Question: I have one segmented image that includes 5 classes. Each class is indicated by number from 1 to 5. I want to show it with different color for each class. How to implement it by matlab code? Thank you so much.
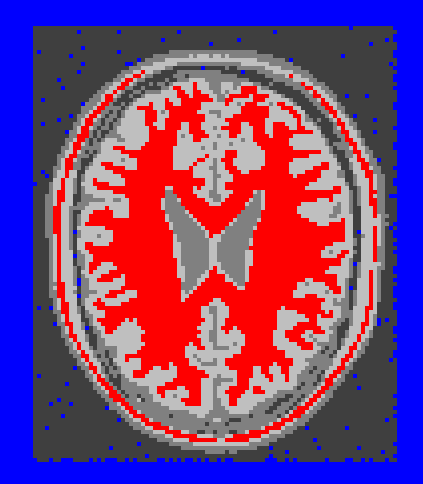
Answer: Assuming your image is an integer MxN matrix, where each pixel has a value corresponding to the class number (between 1 and C, where C = number of classes), and you have the Image Processing Toolbox, you could use the function.
Example:
'''
imgColor = label2rgb(img);
imshow(imgColor);
'''
Alternatively you could create a and generate the image using this:
'''
map = colormap('lines');
imgColor = reshape(map(img, :), [size(img) 3]);
imshow(imgColor);
'''
You could define your own colormap by just creating a matrix Cx3, each row corresponding to a normalized RGB color (between 0.0 and 1.0), for each class.
'''
map = [1.0 0.0 0.0; % Red
0.0 1.0 0.0; % Green
... % And so on...
]
'''